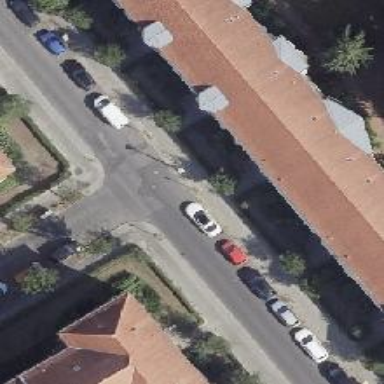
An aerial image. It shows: Residential road with asphalt surface and sidewalks on both sides. There is parking lane on the right.